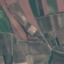
Land use / land cover class: PermanentCrop